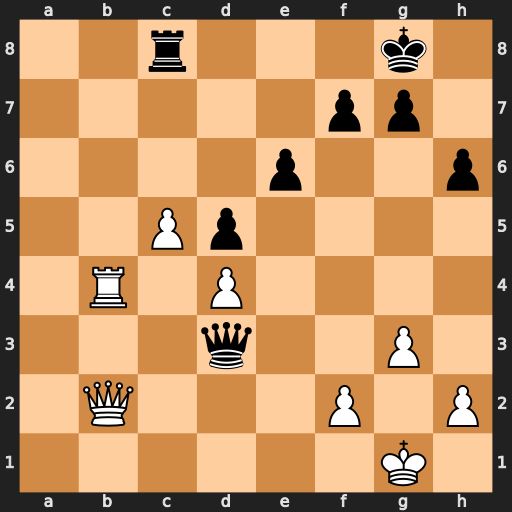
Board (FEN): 2r3k1/5pp1/4p2p/2Pp4/1R1P4/3q2P1/1Q3P1P/6K1
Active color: w
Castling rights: -
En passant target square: -
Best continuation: Rb8 Rxb8 Qxb8+ Kh7 c6